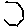
Label: hexagon